Field crop: tomato
Growth stage: 2
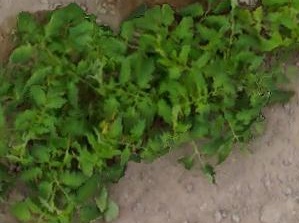
Species: tomato